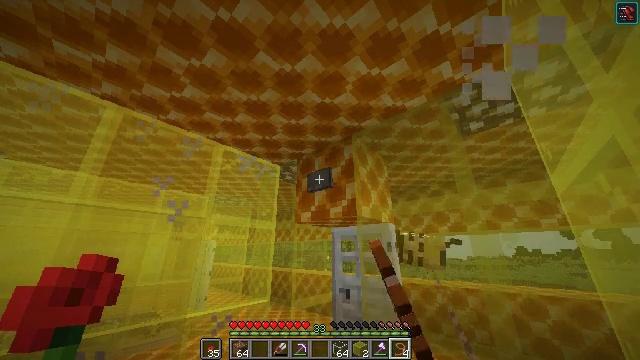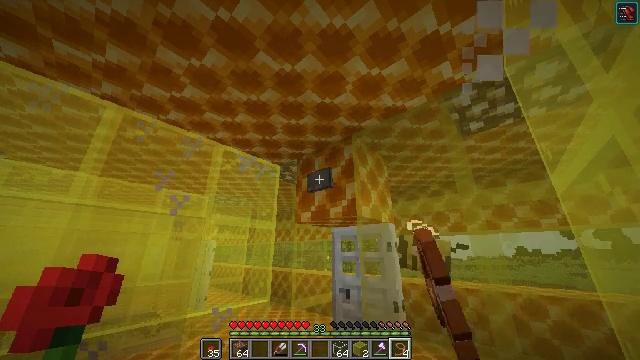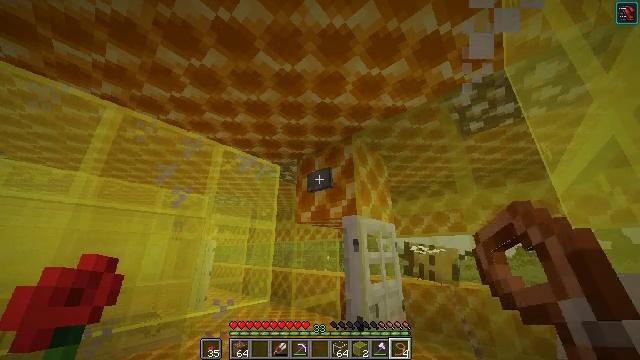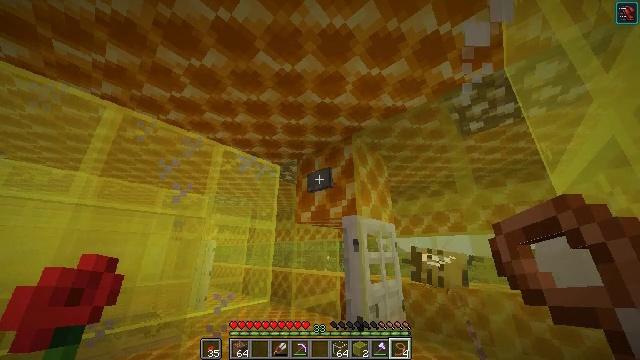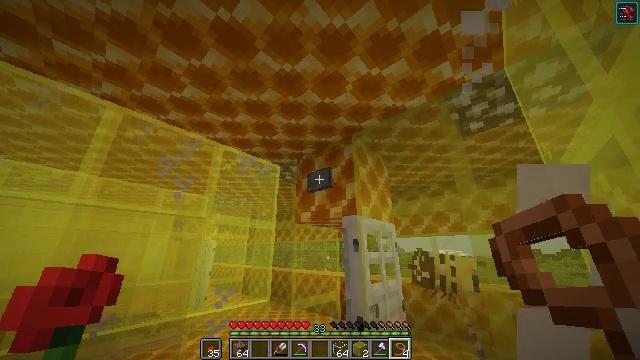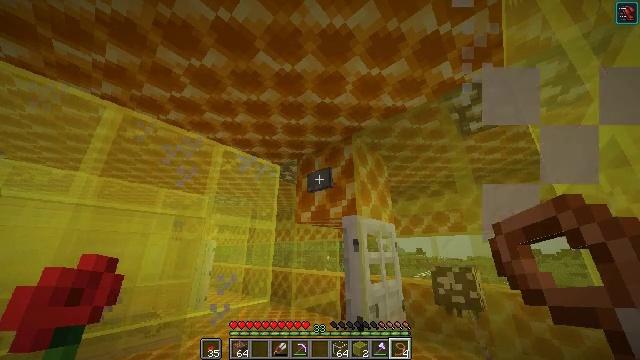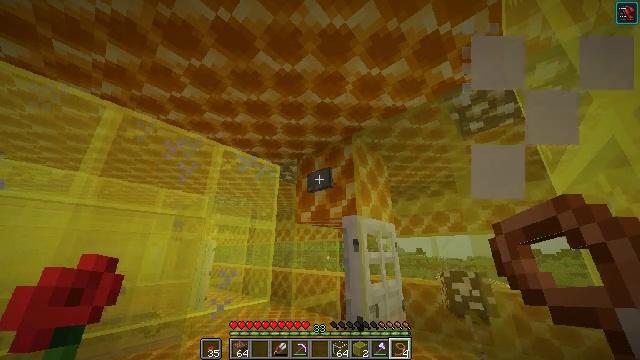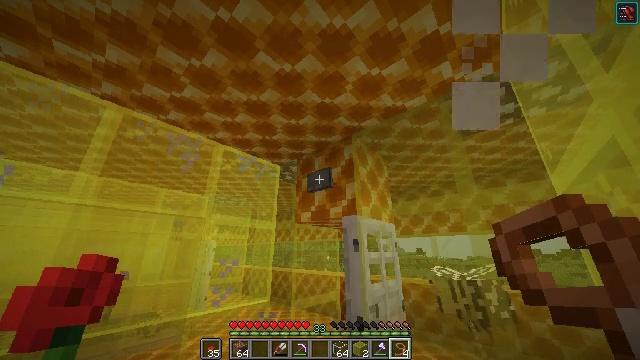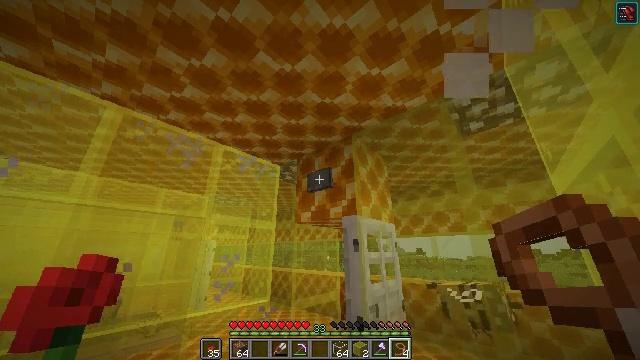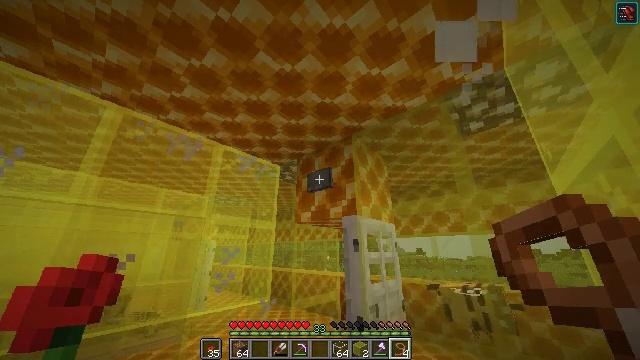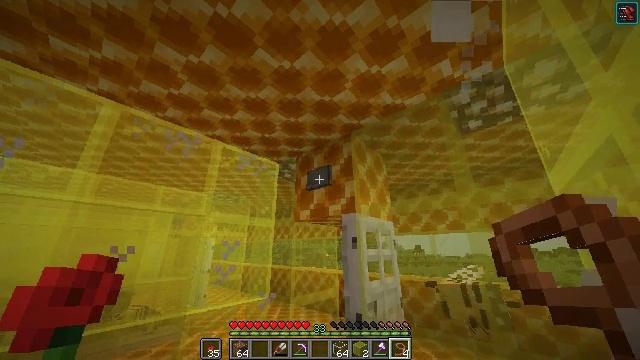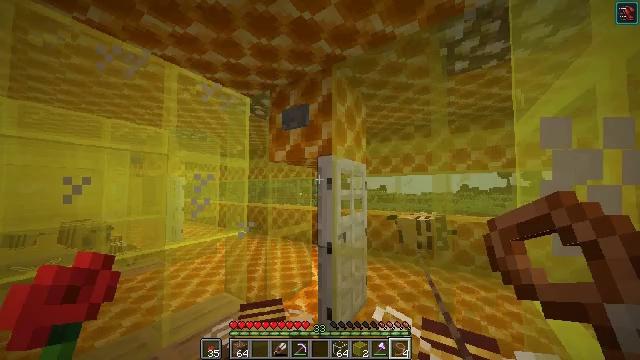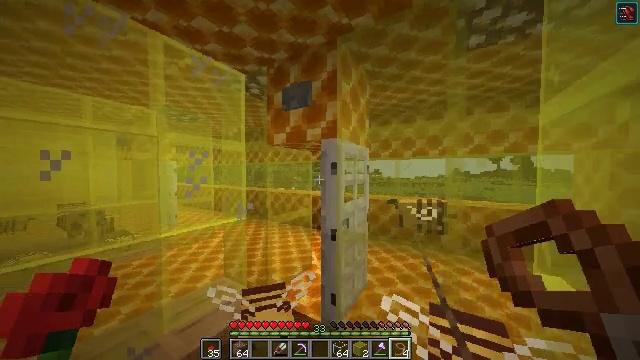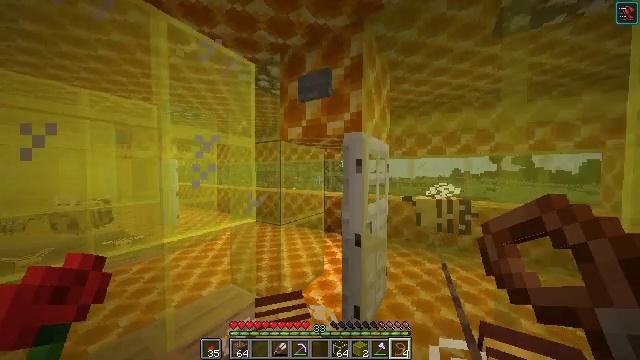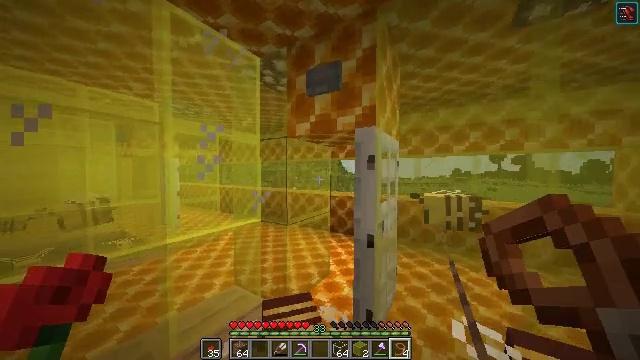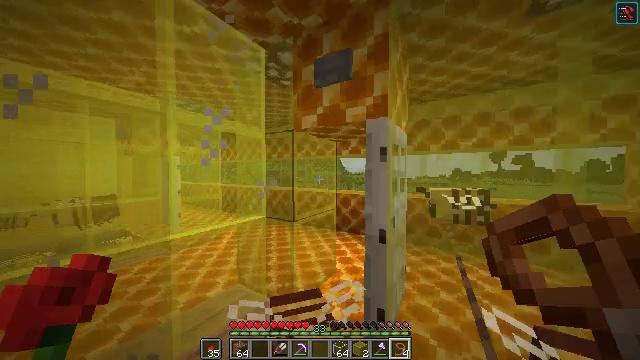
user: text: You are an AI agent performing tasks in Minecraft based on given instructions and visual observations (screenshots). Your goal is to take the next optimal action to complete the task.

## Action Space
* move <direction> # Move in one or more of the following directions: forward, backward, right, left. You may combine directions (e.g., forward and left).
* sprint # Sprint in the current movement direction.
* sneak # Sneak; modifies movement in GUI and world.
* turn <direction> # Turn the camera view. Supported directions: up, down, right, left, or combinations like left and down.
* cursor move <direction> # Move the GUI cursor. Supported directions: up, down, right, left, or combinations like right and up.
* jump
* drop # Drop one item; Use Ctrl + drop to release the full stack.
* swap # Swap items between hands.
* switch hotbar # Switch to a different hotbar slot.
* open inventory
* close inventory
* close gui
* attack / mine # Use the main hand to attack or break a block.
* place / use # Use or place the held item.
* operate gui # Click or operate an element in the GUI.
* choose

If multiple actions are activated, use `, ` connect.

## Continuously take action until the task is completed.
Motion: motion action
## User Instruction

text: Attack the yellow stained glass pane to break it.
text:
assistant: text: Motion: no_op
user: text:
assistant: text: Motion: use / place
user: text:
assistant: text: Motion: use / place
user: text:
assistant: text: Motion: no_op
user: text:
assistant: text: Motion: no_op
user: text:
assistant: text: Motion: no_op
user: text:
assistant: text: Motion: no_op
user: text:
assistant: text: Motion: no_op
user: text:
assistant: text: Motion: no_op
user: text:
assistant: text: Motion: no_op
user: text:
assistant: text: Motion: move forward and move left, turn right and down
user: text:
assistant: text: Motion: move forward and move left, turn right and down
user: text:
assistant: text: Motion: move forward and move left
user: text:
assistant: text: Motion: no_op
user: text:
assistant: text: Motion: no_op
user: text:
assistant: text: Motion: no_op
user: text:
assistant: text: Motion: turn right and up
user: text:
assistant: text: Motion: turn right and up
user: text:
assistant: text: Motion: turn right and up
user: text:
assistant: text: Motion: turn up
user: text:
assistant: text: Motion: turn up
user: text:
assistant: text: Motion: turn up
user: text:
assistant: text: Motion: turn up
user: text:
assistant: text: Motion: no_op
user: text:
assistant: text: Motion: turn up
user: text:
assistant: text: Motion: turn up
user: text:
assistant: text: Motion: no_op
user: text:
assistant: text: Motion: turn up
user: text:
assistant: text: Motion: no_op
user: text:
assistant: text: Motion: no_op